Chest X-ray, PA view. Patient: 53 years old, sex F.
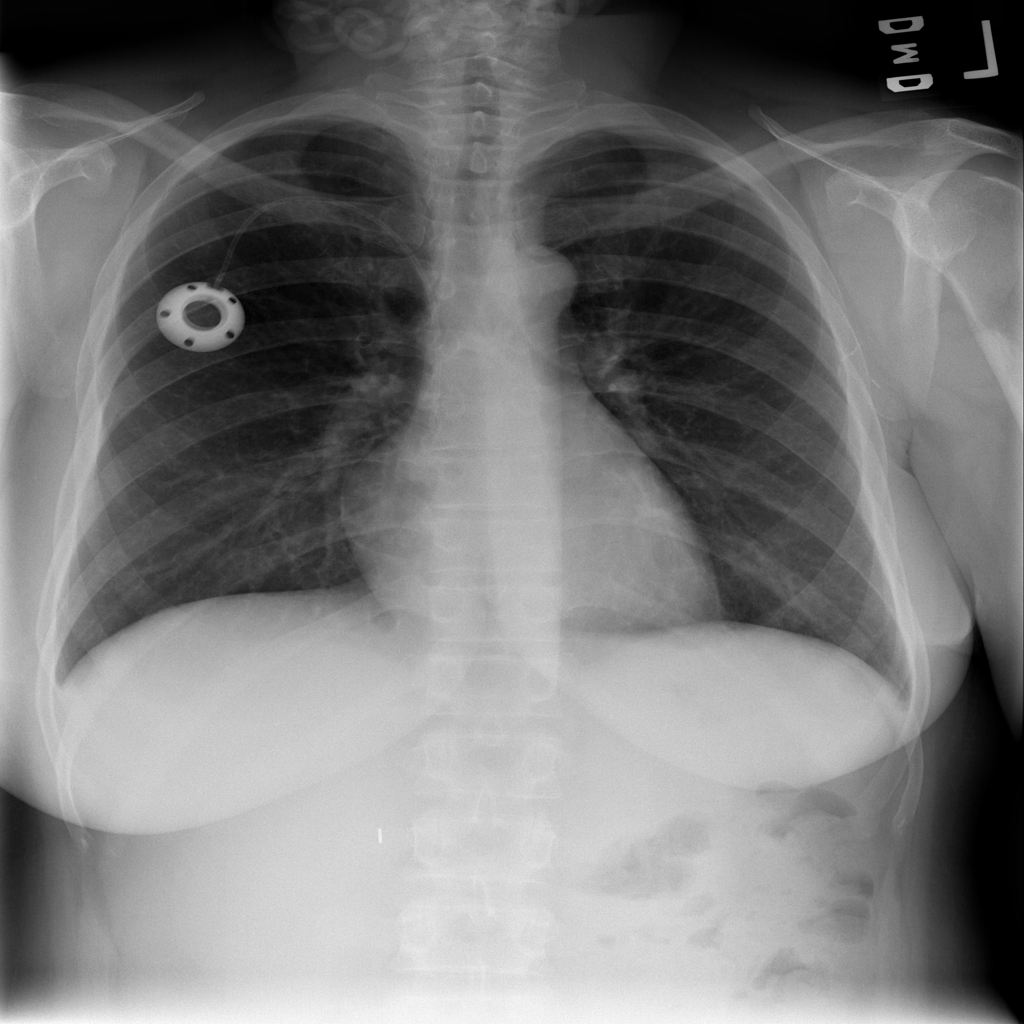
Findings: No Finding